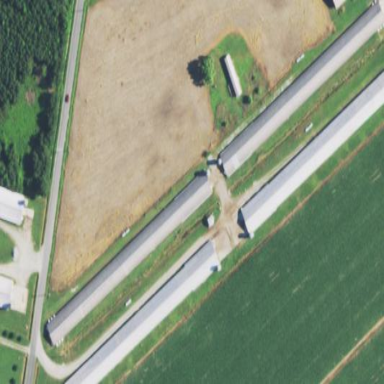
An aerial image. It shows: Farm auxiliary building.